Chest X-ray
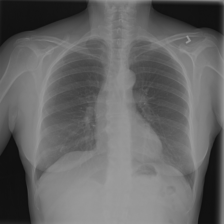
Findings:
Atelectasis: negative
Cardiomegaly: negative
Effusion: negative
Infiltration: negative
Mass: negative
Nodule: negative
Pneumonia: negative
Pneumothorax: negative
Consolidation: negative
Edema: negative
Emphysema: negative
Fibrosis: negative
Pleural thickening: negative
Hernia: negative